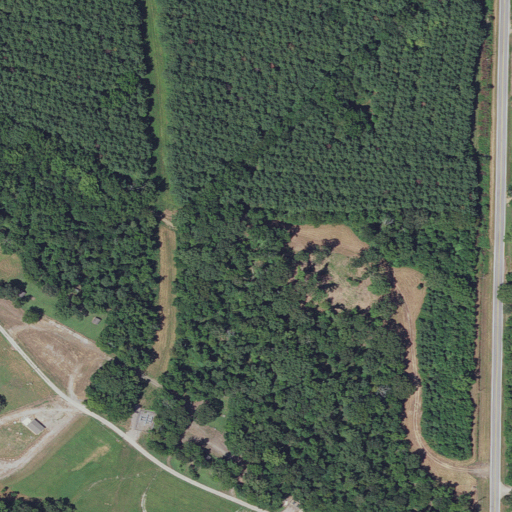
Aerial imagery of valley in Arkansas named Bend Hollow containing deciduous forest, evergreen forest, pasture, and open development